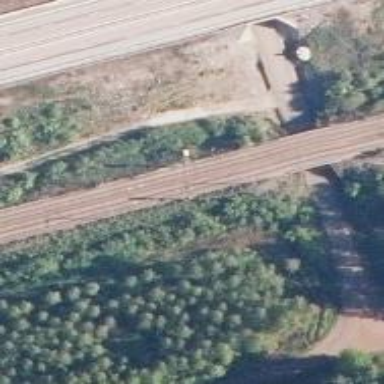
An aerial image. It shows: Railway signal.